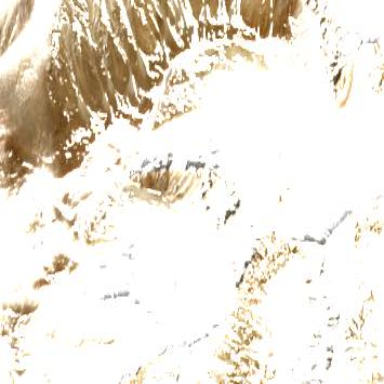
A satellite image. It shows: Stunning view of glacier.